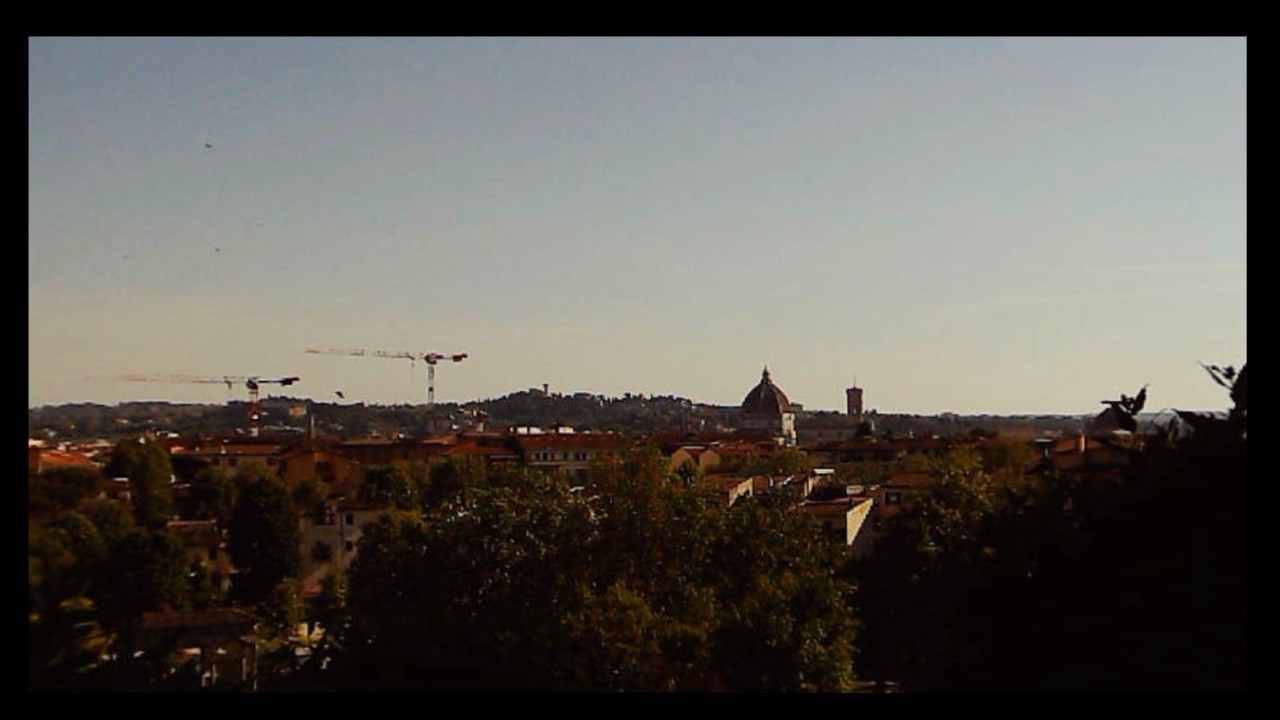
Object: Betafpv air75